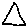
Label: triangle